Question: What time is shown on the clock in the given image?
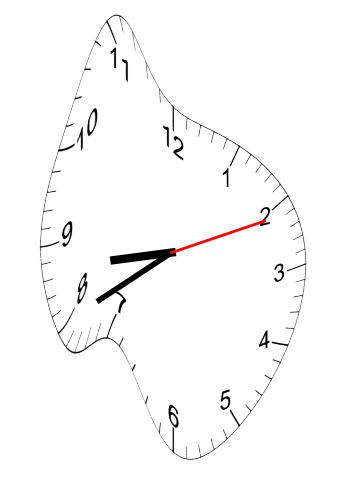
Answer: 08:40:11